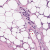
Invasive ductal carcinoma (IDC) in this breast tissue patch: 1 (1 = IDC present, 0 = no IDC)